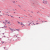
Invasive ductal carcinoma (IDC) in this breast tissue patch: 0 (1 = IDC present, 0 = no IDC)